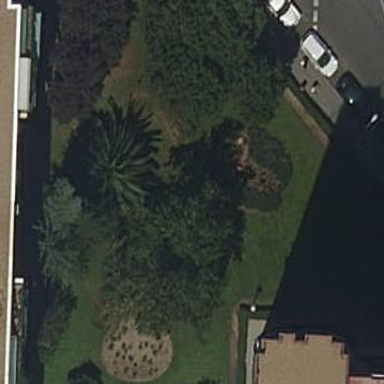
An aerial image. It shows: Park.